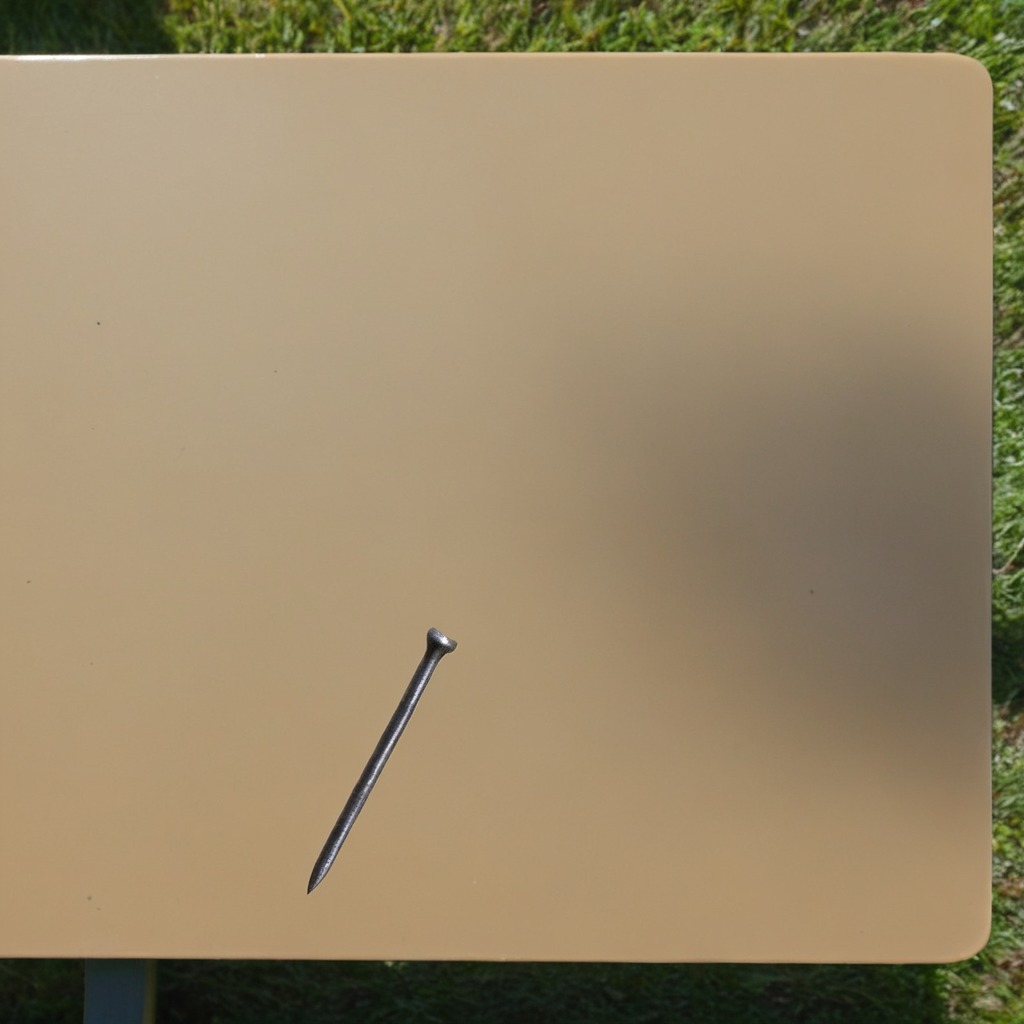
A iron nail is lying on a clean utility table in a temporary outdoor tool station.